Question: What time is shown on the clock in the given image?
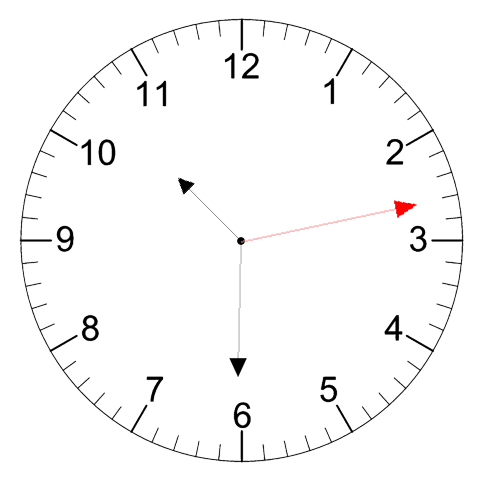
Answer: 10:30:13